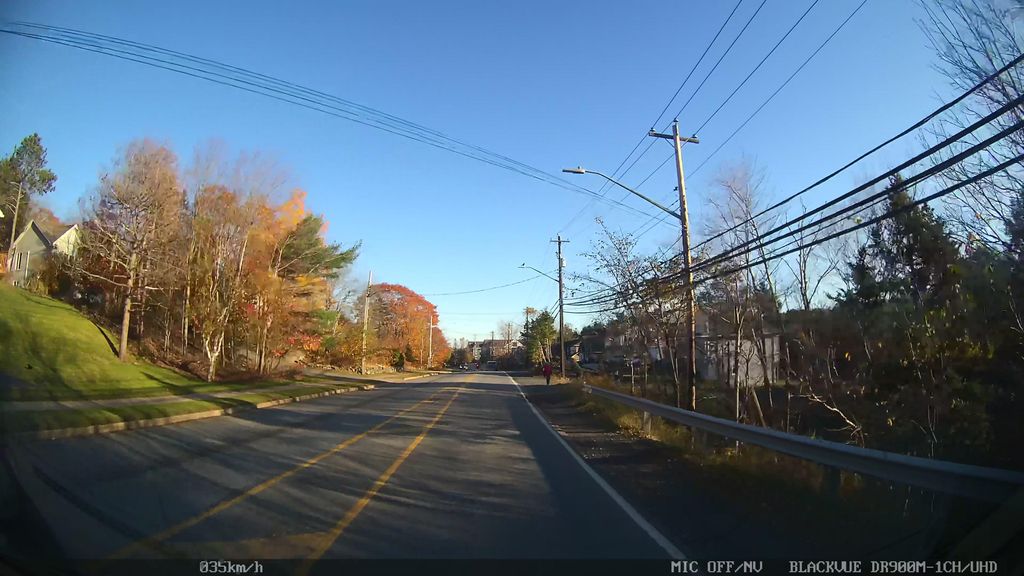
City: halifax